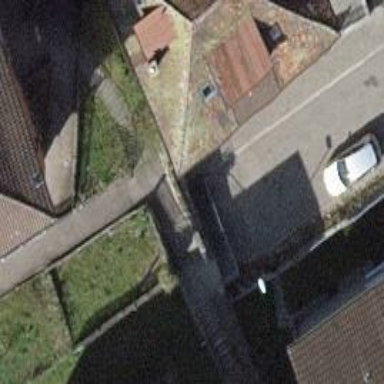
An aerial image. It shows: Road with steps.